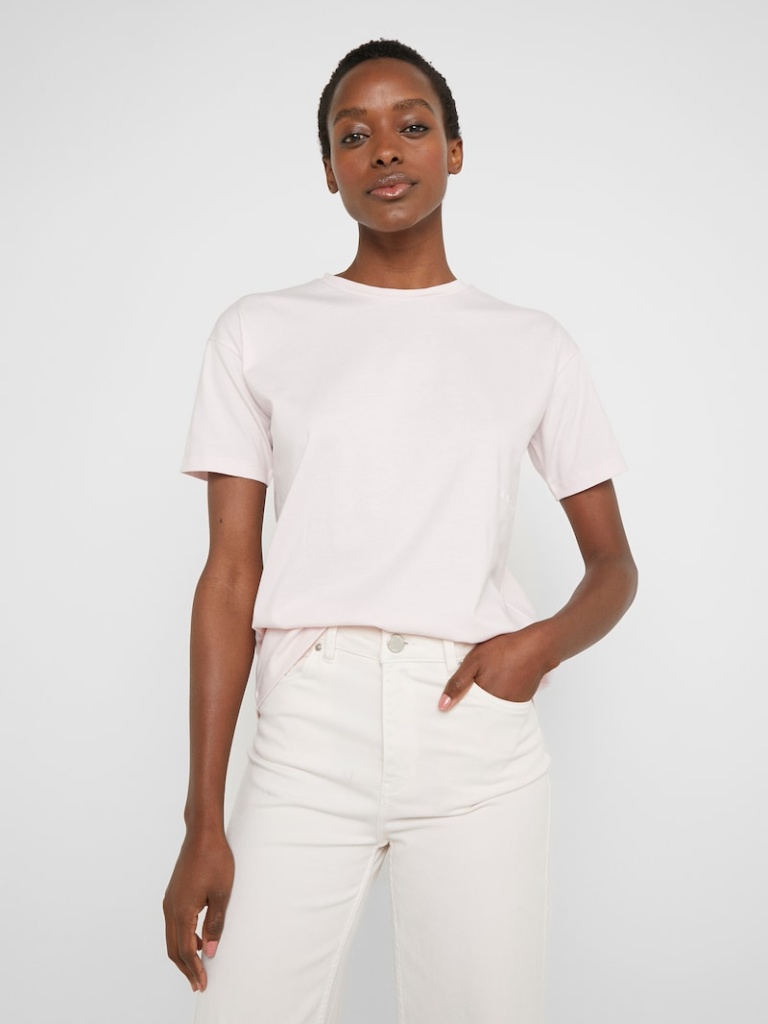
cotton relaxed short sleeve hip length French Tucked crew t-shirt